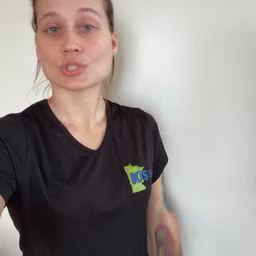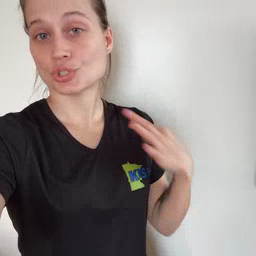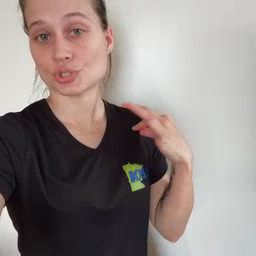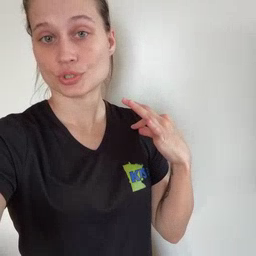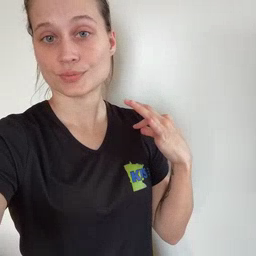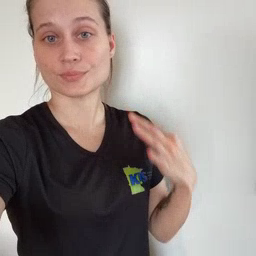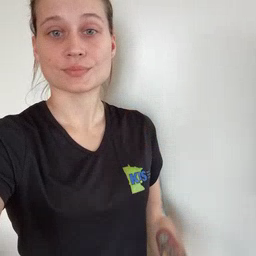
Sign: shirt